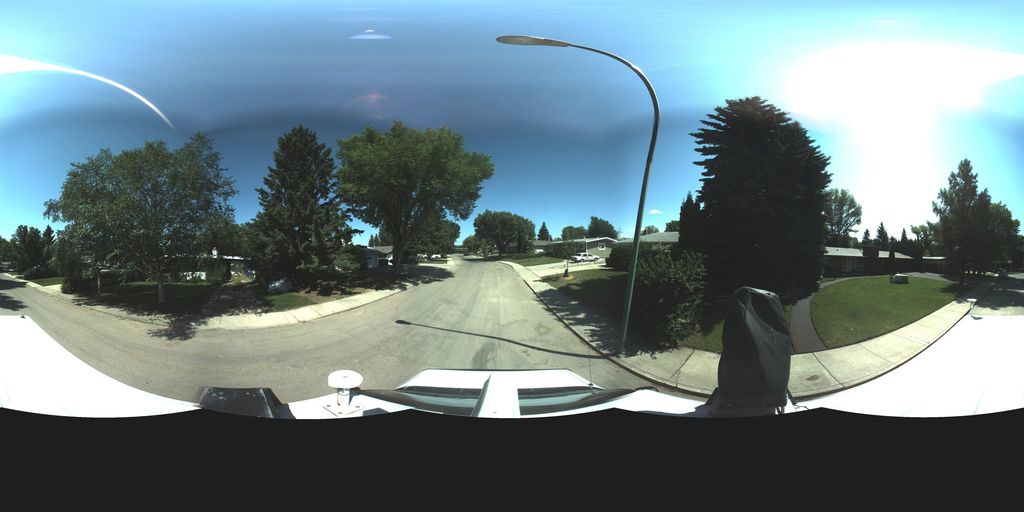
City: saskatoon